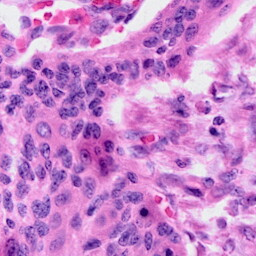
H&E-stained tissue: Cervix